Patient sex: F
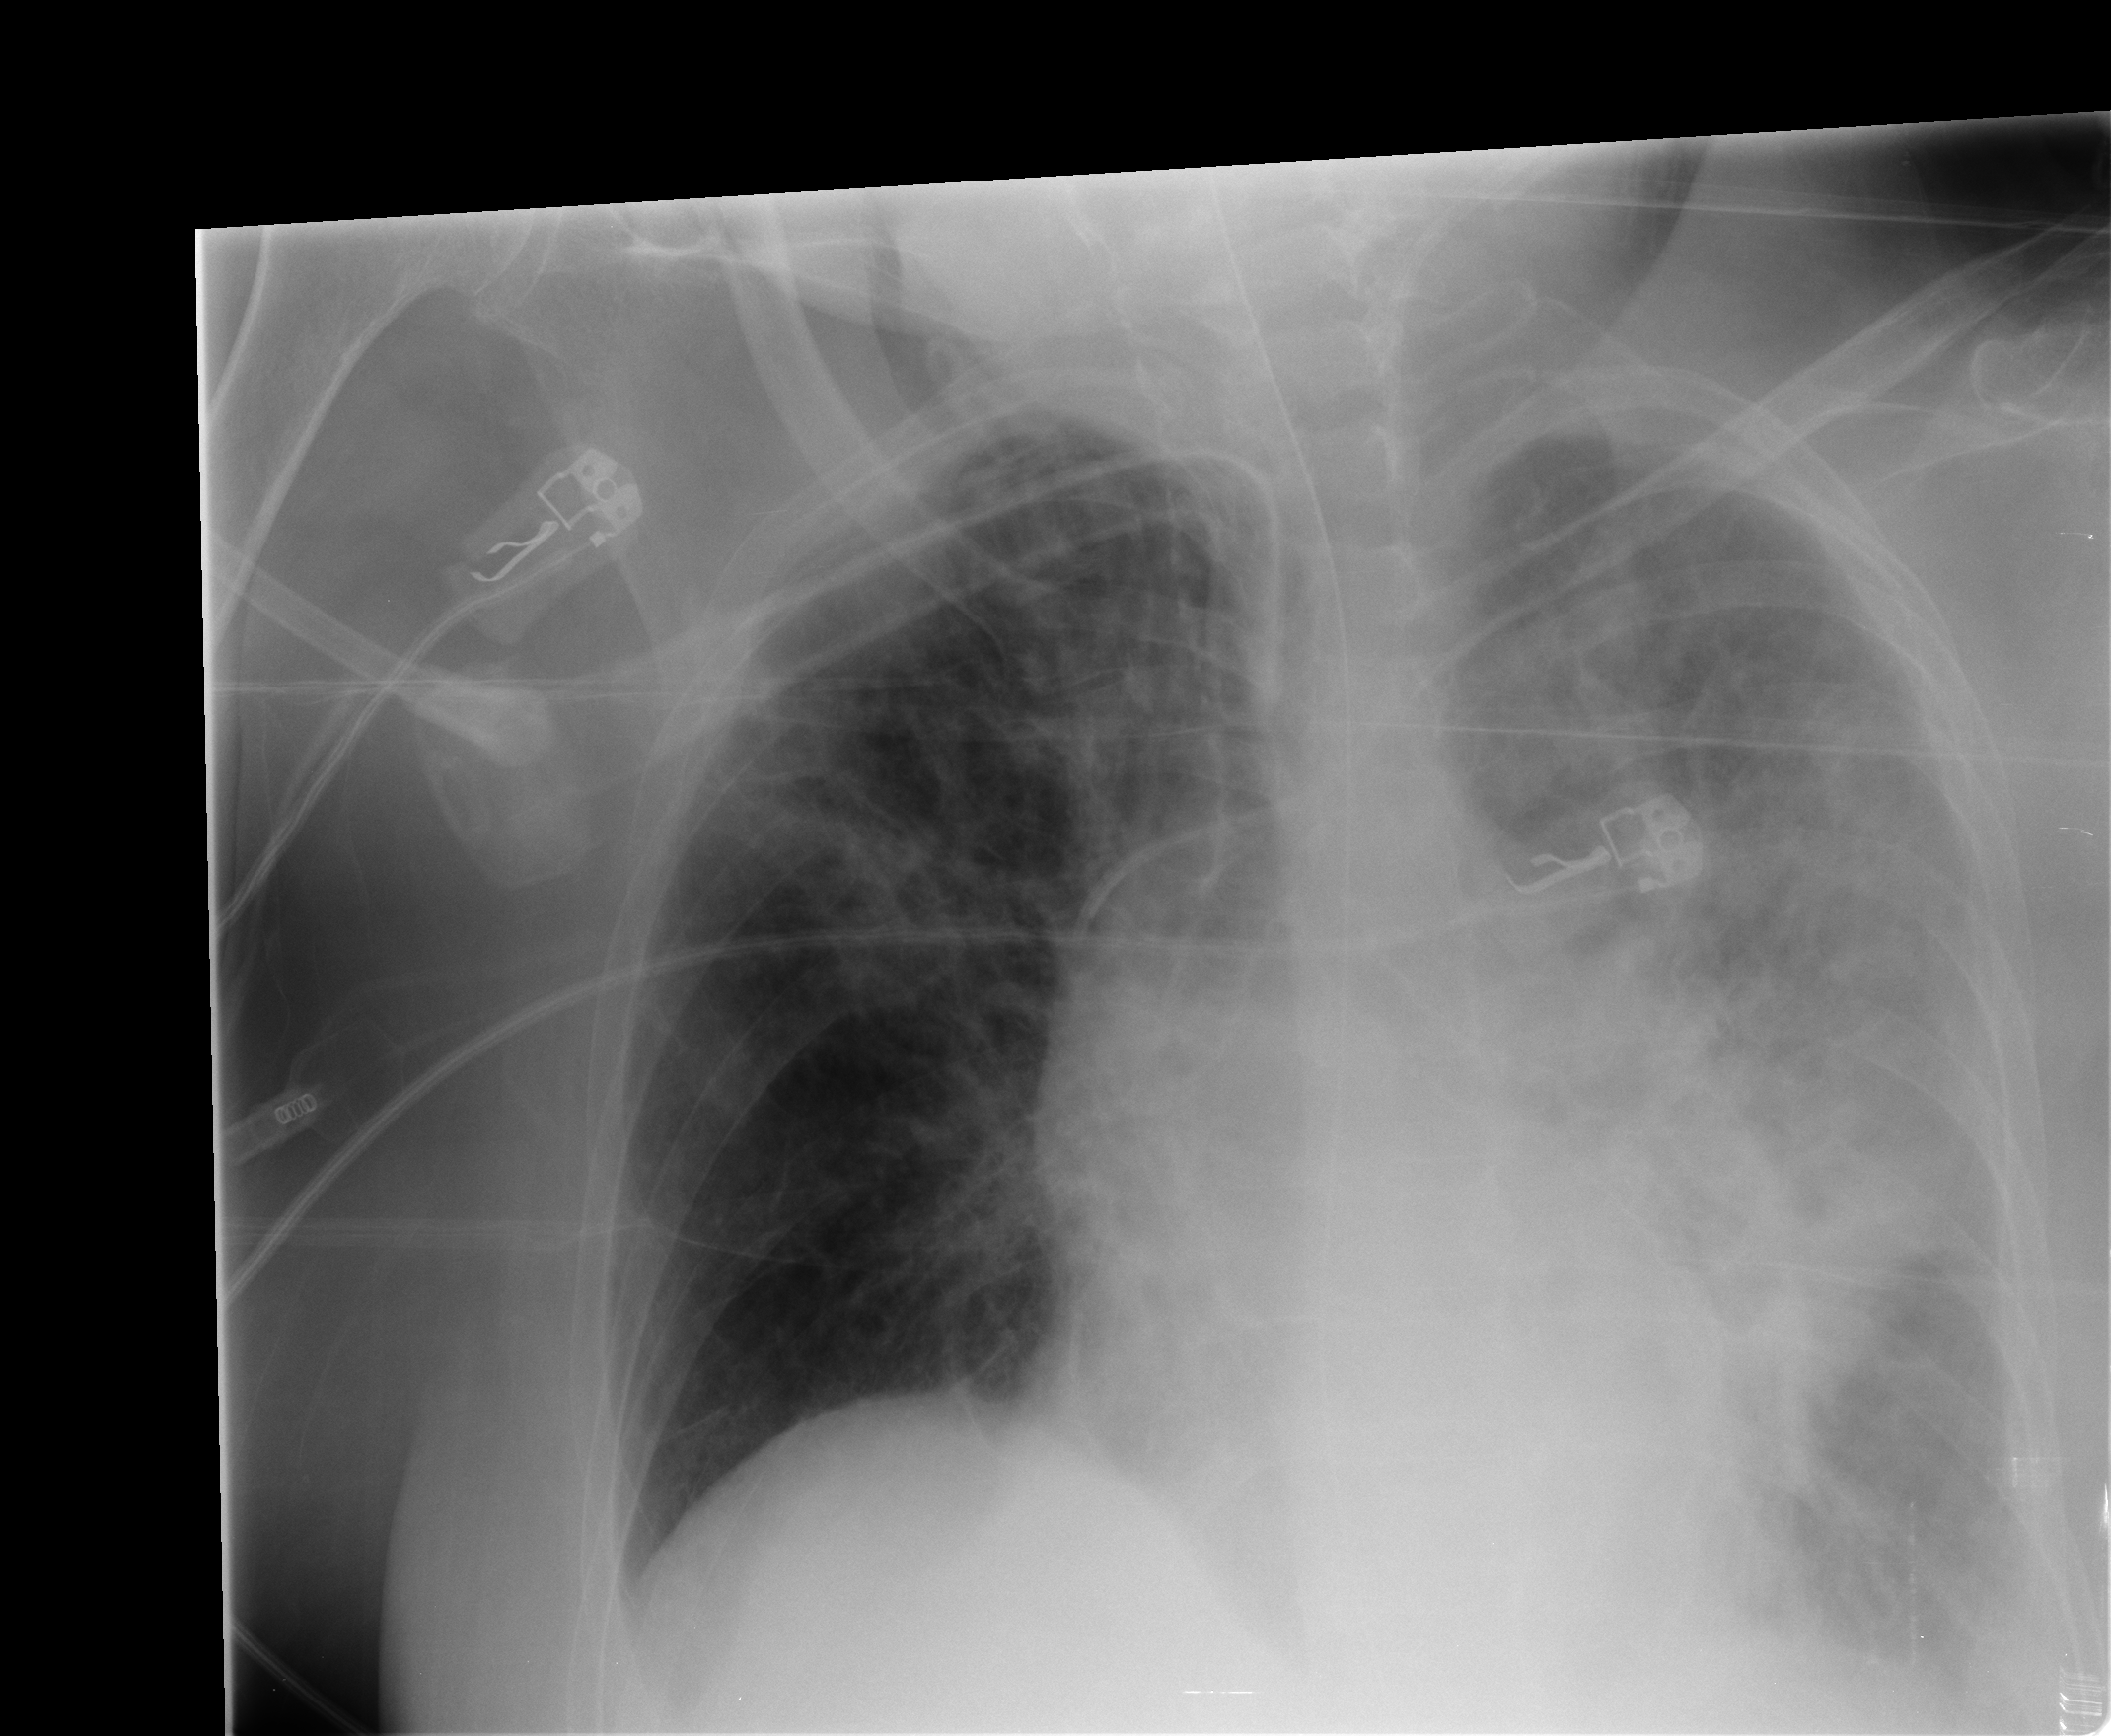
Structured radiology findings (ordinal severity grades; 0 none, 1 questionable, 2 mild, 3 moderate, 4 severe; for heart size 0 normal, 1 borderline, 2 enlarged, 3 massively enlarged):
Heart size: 0
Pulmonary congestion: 0
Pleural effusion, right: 0
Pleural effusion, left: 2
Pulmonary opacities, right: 1
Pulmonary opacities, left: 2
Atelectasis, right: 2
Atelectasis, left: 3